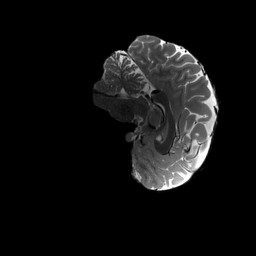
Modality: T2w
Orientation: sagittal
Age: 22
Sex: female
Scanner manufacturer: siemens
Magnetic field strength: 3 T
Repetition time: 3.2 s
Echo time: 0.564 s